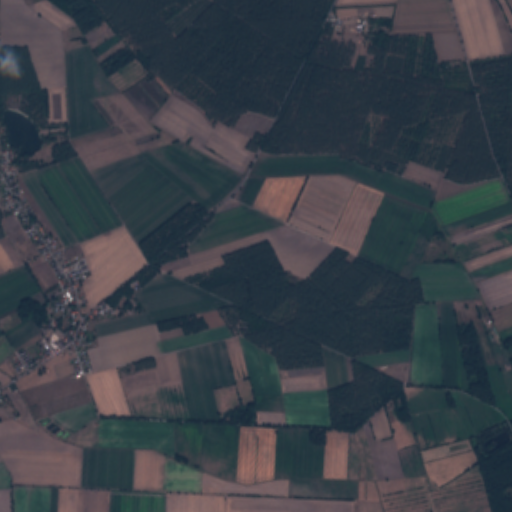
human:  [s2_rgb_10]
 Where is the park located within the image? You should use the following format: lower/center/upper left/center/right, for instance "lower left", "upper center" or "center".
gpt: The park is located in the center left of the image.
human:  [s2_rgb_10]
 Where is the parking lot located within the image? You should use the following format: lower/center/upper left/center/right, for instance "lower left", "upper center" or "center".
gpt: The parking lot is located in the upper center of the image.
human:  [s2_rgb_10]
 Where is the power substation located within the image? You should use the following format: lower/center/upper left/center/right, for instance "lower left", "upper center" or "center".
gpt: The power substation is located in the center of the image.
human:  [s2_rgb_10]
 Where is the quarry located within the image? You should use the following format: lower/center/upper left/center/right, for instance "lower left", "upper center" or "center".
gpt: The quarry is located in the upper left of the image.
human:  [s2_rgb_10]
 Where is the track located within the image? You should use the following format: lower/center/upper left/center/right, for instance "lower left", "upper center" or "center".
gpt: There is no track in the image.